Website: lowes
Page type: order-returns
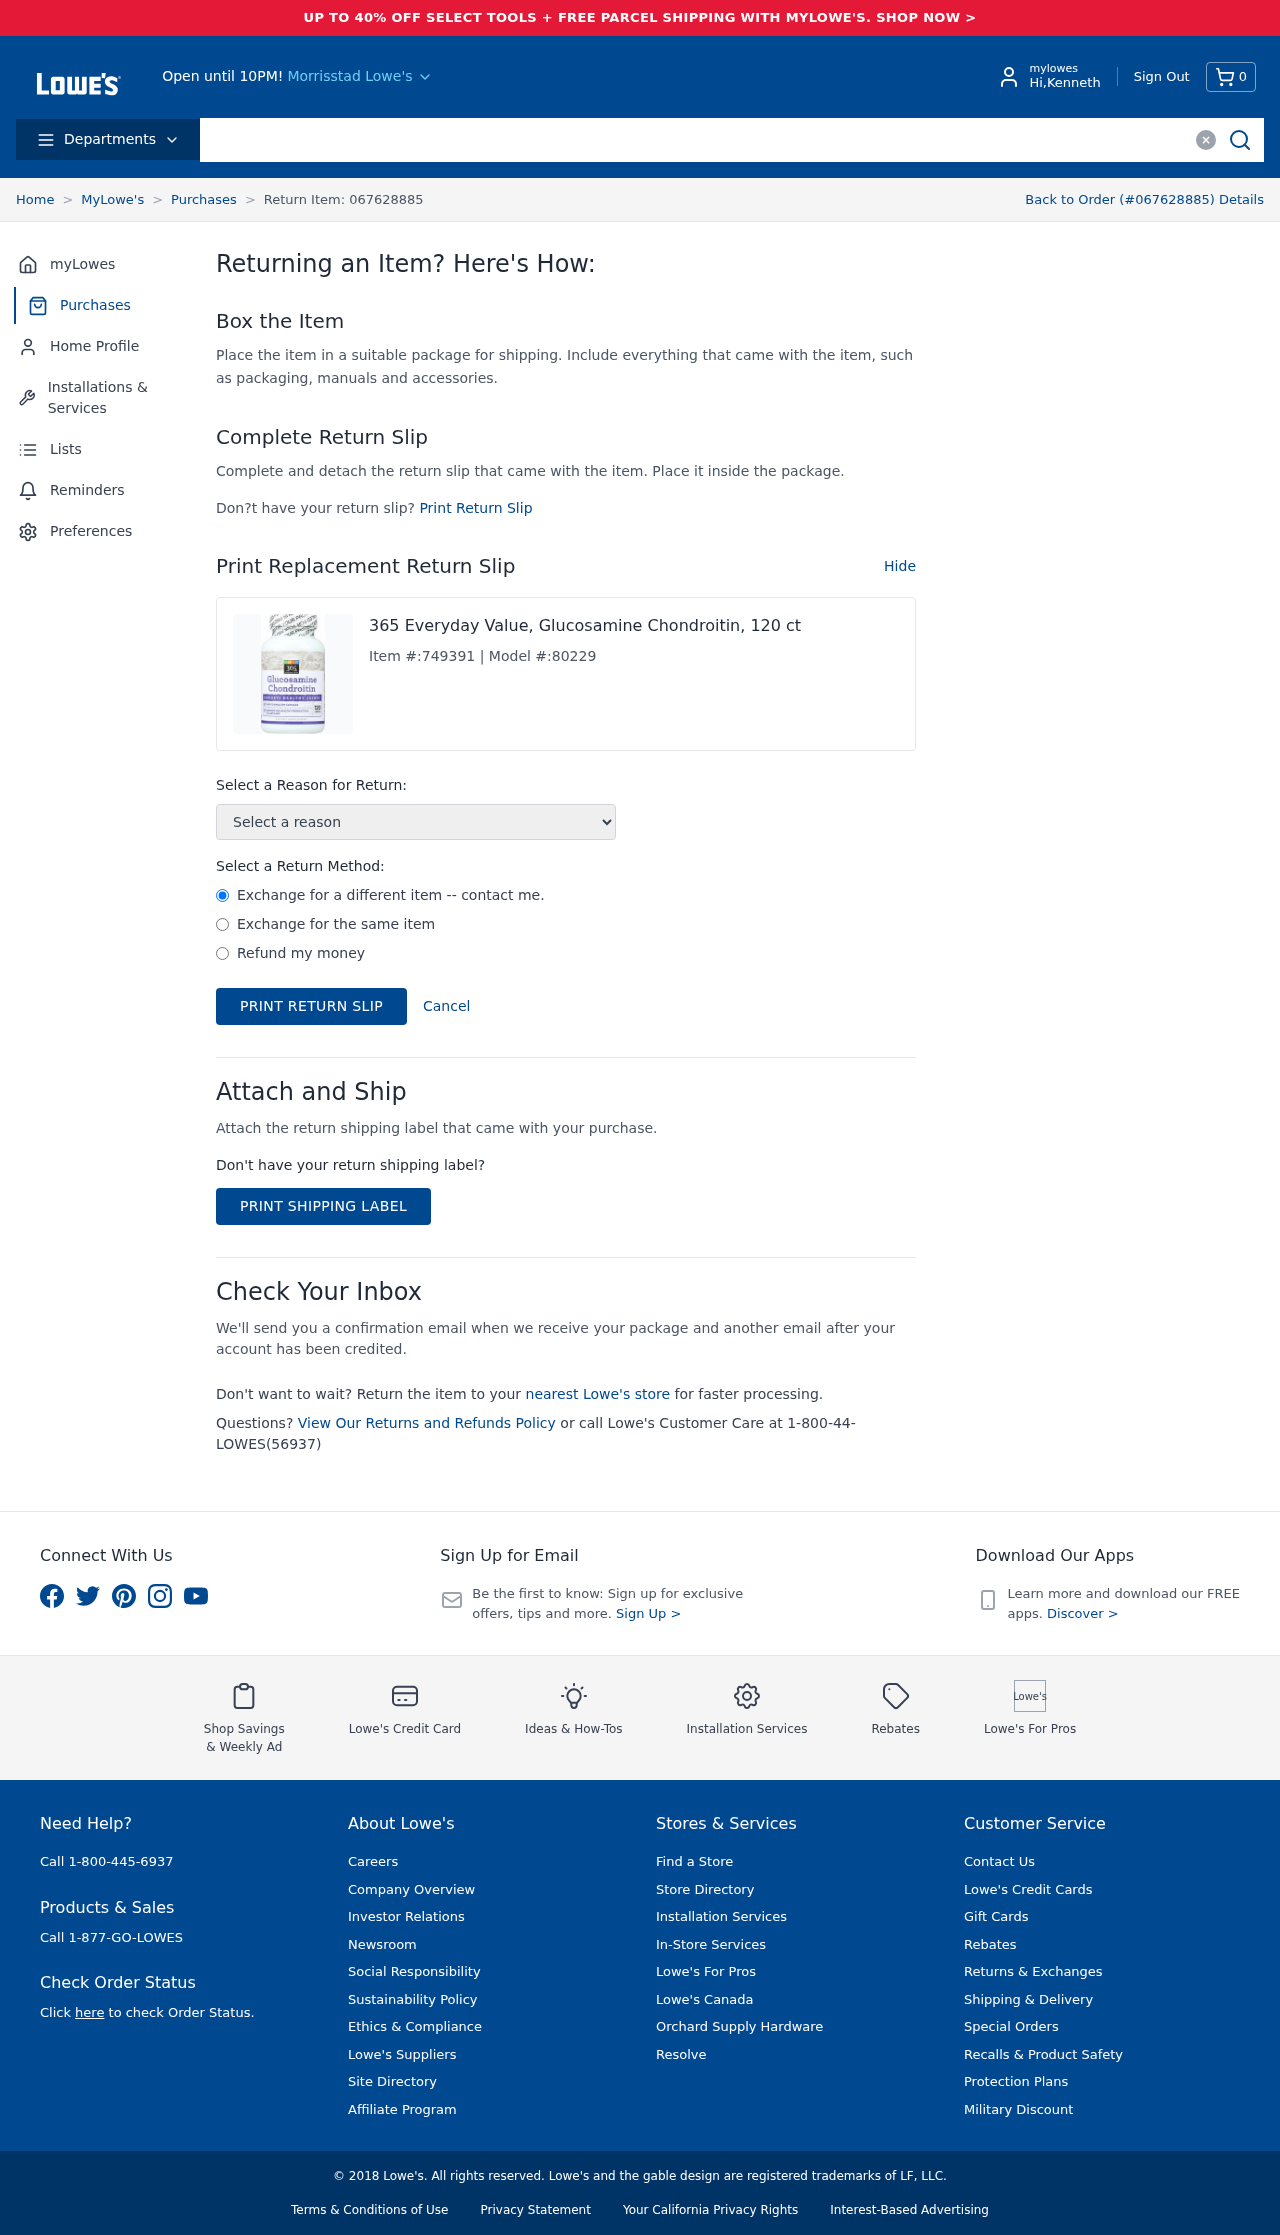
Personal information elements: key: PII_CITY
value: Morrisstad Lowe's
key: PII_FIRSTNAME
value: Kenneth
Product elements: key: PRODUCT1_NAME
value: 365 Everyday Value, Glucosamine Chondroitin, 120 ct
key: PRODUCT1_ITEM_NUMBER
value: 749391
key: PRODUCT1_MODEL_NUMBER
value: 80229
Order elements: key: ORDER_NUM_ITEMS
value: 0
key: ORDER_ID
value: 067628885
Other elements: key: RETURN_ITEM_ID
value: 067628885
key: RETURN_METHOD
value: Exchange for a different item -- contact me.
Exchange for the same item
Refund my money